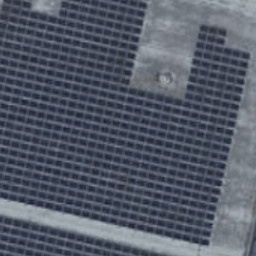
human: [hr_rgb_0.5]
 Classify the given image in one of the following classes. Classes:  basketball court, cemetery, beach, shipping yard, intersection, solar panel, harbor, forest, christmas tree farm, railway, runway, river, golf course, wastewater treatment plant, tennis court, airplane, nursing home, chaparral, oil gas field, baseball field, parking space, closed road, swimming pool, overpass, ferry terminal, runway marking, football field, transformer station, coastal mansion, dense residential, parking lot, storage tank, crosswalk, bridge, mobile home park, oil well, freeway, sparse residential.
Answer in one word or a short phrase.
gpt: solar panel